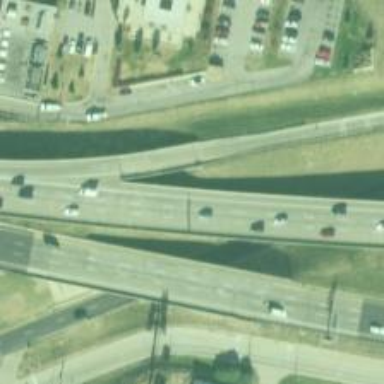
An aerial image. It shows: Bridge over motorway.